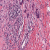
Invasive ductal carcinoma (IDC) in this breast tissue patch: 1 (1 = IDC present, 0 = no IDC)